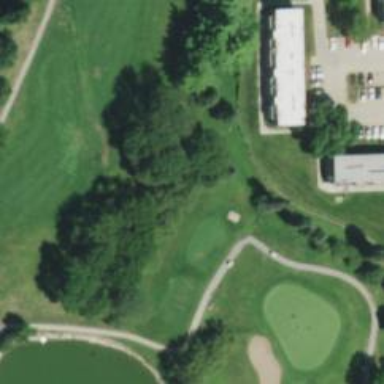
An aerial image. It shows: Pathway for golfing.